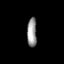
Tissue: lung
Cell type: Endothelial cells
Senescence score: 0.6083
Nuclear area (px): 276
Mean DAPI intensity: 150.913